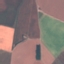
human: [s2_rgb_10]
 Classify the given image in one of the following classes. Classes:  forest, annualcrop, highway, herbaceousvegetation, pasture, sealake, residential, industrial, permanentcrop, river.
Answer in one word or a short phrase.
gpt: AnnualCrop